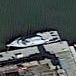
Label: civil